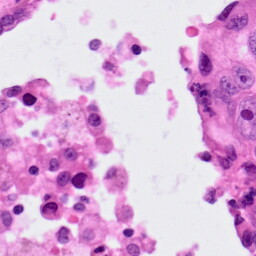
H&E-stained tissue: Lung